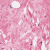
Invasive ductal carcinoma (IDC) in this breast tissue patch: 0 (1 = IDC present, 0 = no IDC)